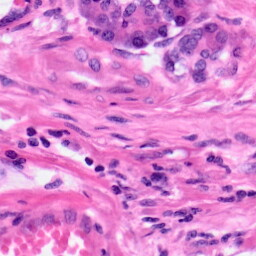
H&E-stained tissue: Pancreatic